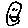
Label: triangle